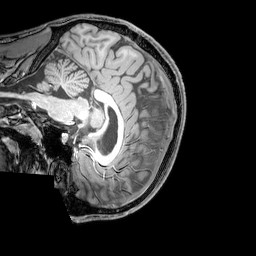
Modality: T1w
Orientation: sagittal
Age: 21
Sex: male
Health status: healthy
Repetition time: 0.081 s
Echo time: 0.037 s